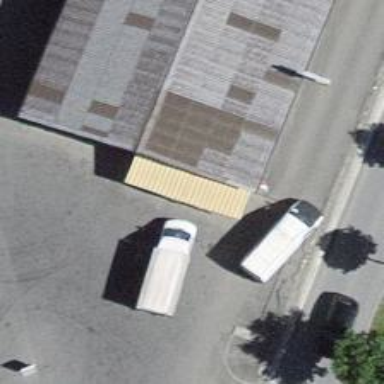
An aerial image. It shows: Kiosk.